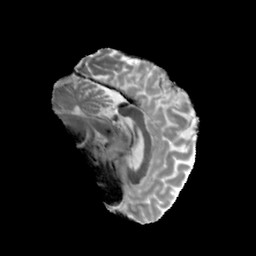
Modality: MD
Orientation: sagittal
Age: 27
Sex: male
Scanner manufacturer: siemens
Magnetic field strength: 6.98 T
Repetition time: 7.08 s
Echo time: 0.0756 s